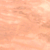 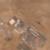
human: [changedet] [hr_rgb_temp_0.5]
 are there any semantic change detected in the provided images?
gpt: This area was urbanized.